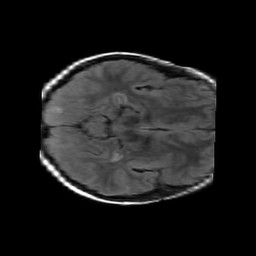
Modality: FLAIR
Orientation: axial
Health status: ill
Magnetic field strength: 3 T